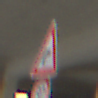
Verkehrszeichen: KurveRechts
Zusatzzeichen unten: Geschwindigkeit80
Umgebung: Roofed, Urban
Tageszeit: Midday
Wetter: Overcast
Licht: Artificial
Jahreszeit: NotSpecified
Kontrast: MediumContrast